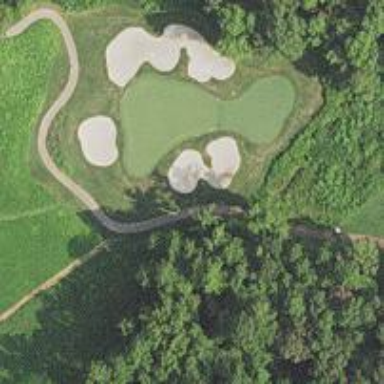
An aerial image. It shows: Rough area on grassy golf course.